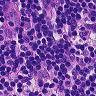
Metastatic tissue present: no